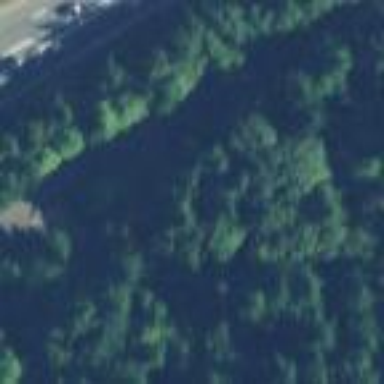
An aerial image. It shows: Camping site with tents set up.